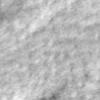
Label: no_change